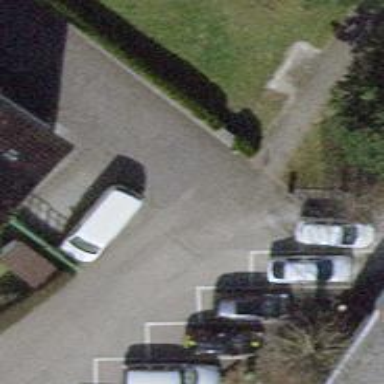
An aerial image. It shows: Driveway made of paving stones.